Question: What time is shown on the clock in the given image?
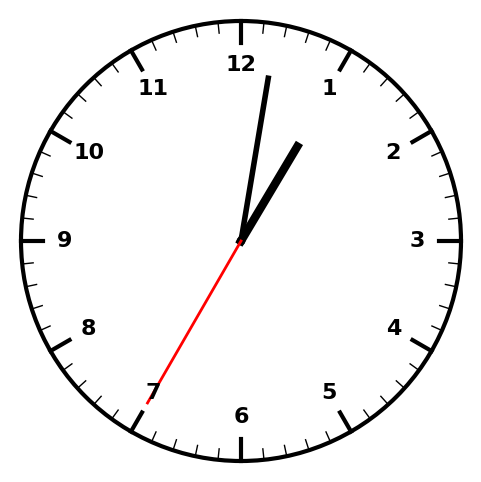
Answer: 01:01:35